Interaction volume radius: 10 \u00c5
Interaction volume height: 15 \u00c5
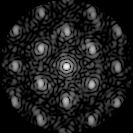
Disorder parameter: 0.3191